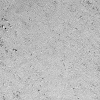
Atmospheric dust classification: not_dusty